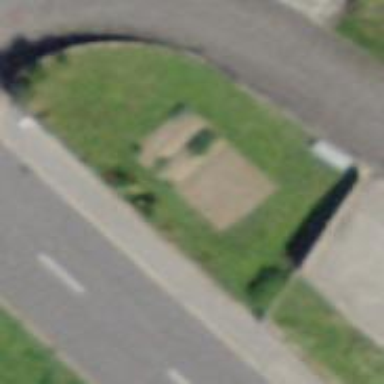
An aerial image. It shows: Bus stop with platform for public transport.